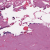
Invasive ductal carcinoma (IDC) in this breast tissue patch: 0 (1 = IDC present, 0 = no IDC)